Question: I am trying to build a project that references a 3rd party SlingshotClient.dll. The project builds fine on other developers workstations. However, I am getting the error below. One difference that I could imagine is contributing to my issue is that I also have VS 2012 and .NET Frameworks 4.5 installed on my machine. I believe the other developers that can build this successfully, don't have those installed.
C:\Windows\Microsoft.NET\Framework4.0.30319\Microsoft.Common.targets(1578,5): warning MSB3274: The primary reference "SlingshotClient, Version=1.0.0.0, Culture=neutral, PublicKeyToken=bb5a8745472e181a, processorArchitecture=MSIL" could not be resolved because it was built against the ".NETFramework,Version=v4.5" framework. This is a higher versio
n than the currently targeted framework ".NETFramework,Version=v4.0".
The error seems to be saying that our project targets the framework version 4.0 (which is correct), but the referenced SlingshotClient.dll was built targeting framework version 4.5. When I look at the SlingshotClient.dll in the dissembler, it looks to me that the assembly was built targeting framework version 4.0

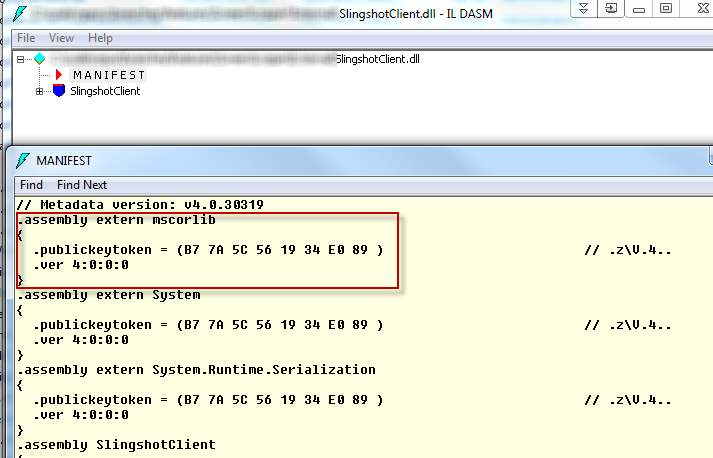
Answer: Apparently if you have only .NET Frameworks 4.0 installed, you can add as a reference a .NET assembly that targets 4.5 to a project that targets .NET 4.0. This will compile and run with no errors.
As soon as you install .NET Frameworks 4.5, compile will fail. The solution is to target your project for .NET Framework 4.5 or get a version of the referenced assembly that targets .NET 4.0.
.NET 4.5 is a drop in replacement for 4.0. 4.0 doesn't know anything about 4.5, and I assume it is just looking at the first digit of the version number which for 4.0 or 4.5 is the same, so it is allowed to compile. As soon as you install 4.5, your 4.0 projects are compiled using the 4.5 Frameworks and it now knows about 4.5 and complains.